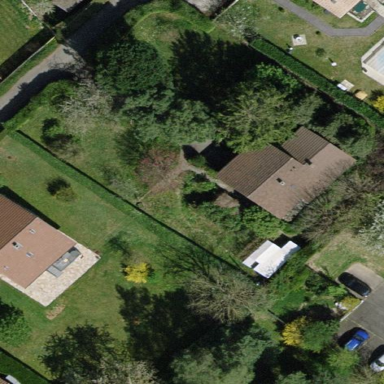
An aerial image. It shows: Garden enclosed by fence.